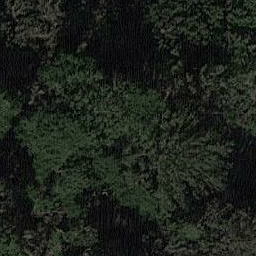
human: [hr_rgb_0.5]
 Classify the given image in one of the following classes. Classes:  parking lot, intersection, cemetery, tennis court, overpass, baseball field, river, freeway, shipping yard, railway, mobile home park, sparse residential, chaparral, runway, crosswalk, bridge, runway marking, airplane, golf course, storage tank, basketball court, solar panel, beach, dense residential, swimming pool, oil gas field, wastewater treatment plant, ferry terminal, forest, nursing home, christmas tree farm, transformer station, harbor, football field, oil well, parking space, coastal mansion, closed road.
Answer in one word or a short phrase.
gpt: forest